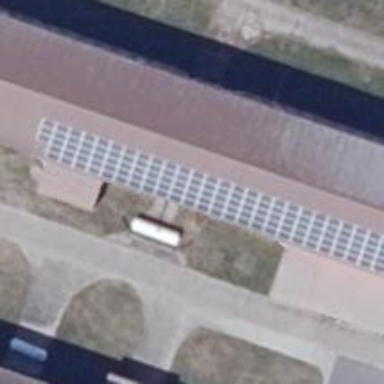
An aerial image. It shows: Solar photovoltaic panel generator producing electricity as small installation.